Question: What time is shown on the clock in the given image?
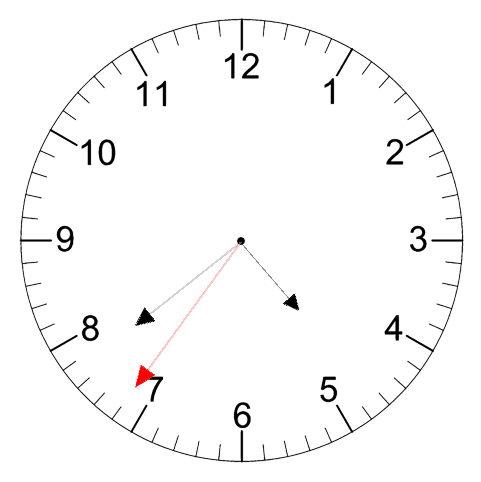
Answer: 04:38:36